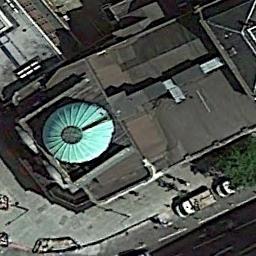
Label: church